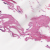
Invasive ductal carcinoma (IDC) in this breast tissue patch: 0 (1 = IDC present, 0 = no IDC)